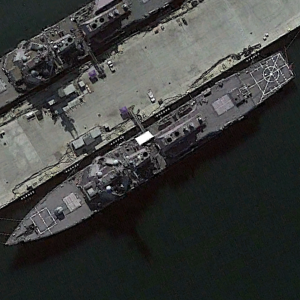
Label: destroyer